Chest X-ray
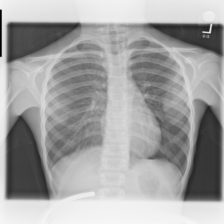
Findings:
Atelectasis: negative
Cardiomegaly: negative
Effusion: negative
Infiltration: negative
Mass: negative
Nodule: negative
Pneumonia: negative
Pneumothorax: negative
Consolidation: negative
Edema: negative
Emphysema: negative
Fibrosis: negative
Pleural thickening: negative
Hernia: negative